Current action and preconditions to check: path_clear

Your task: For each precondition in the list above, predict whether it will hold at this action.

Consider the current scene as observed from the mobile robot's camera, and analyze the predicted future states of all dynamic agents (e.g., people, animals, vehicles, or any moving entities) within the NEXT SECOND.

IMPORTANT: Only answer "very likely" if you are absolutely certain—based on strong, clear evidence—that a dynamic agent will violate the precondition in the predicted future state. Do NOT answer "very likely" for unlikely, ambiguous, or low-probability risks.

Ask yourself for each precondition: Is there a high probability, with clear and convincing evidence, that the predicted future states of any dynamic agent will interfere with the predicted future state of the currently executing action within the NEXT SECOND, causing that precondition to fail?

Assess the risk level based on these predictions. Use "likely" or "very likely" if motions create a clear risk of interference.

Use "neutral" or "improbable" if agents are nearby but their predicted paths are clearly diverging or non-conflicting.

Failure Risk Categories: "very improbable", "improbable", "neutral", "likely", "very likely"

Answer Format: Output ONLY the probability_of_failure value from these categories: "very improbable", "improbable", "neutral", "likely", "very likely"

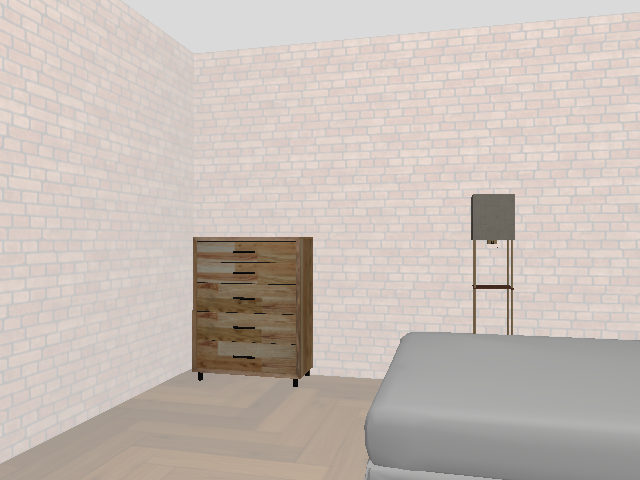

Answer: very improbable